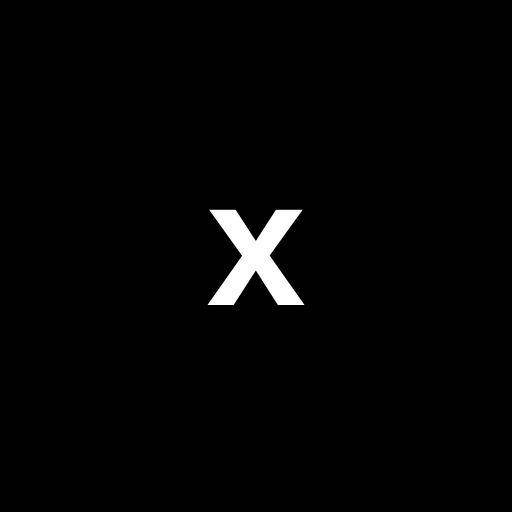
Character: x
Unicode: U+0078 (LATIN SMALL LETTER X)